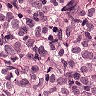
Metastatic tissue present: yes